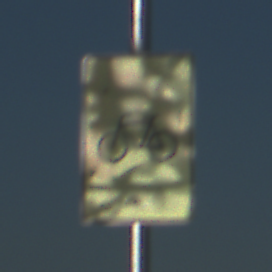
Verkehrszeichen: RadverkehrOhnePfeilsymbol
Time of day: MorningAfternoon
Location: Outdoor (Nature)
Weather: Clear
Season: NotSpecified
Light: Natural